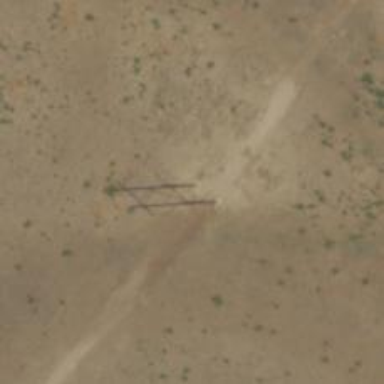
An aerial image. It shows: H-frame designed tower for power lines.